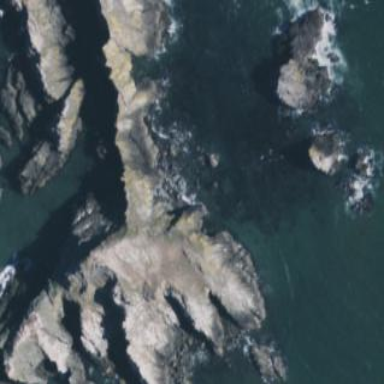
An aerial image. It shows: Natural rock reef.